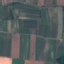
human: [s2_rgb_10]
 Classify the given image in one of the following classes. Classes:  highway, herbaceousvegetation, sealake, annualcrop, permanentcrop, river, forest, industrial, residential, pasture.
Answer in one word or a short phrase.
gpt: PermanentCrop